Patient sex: M
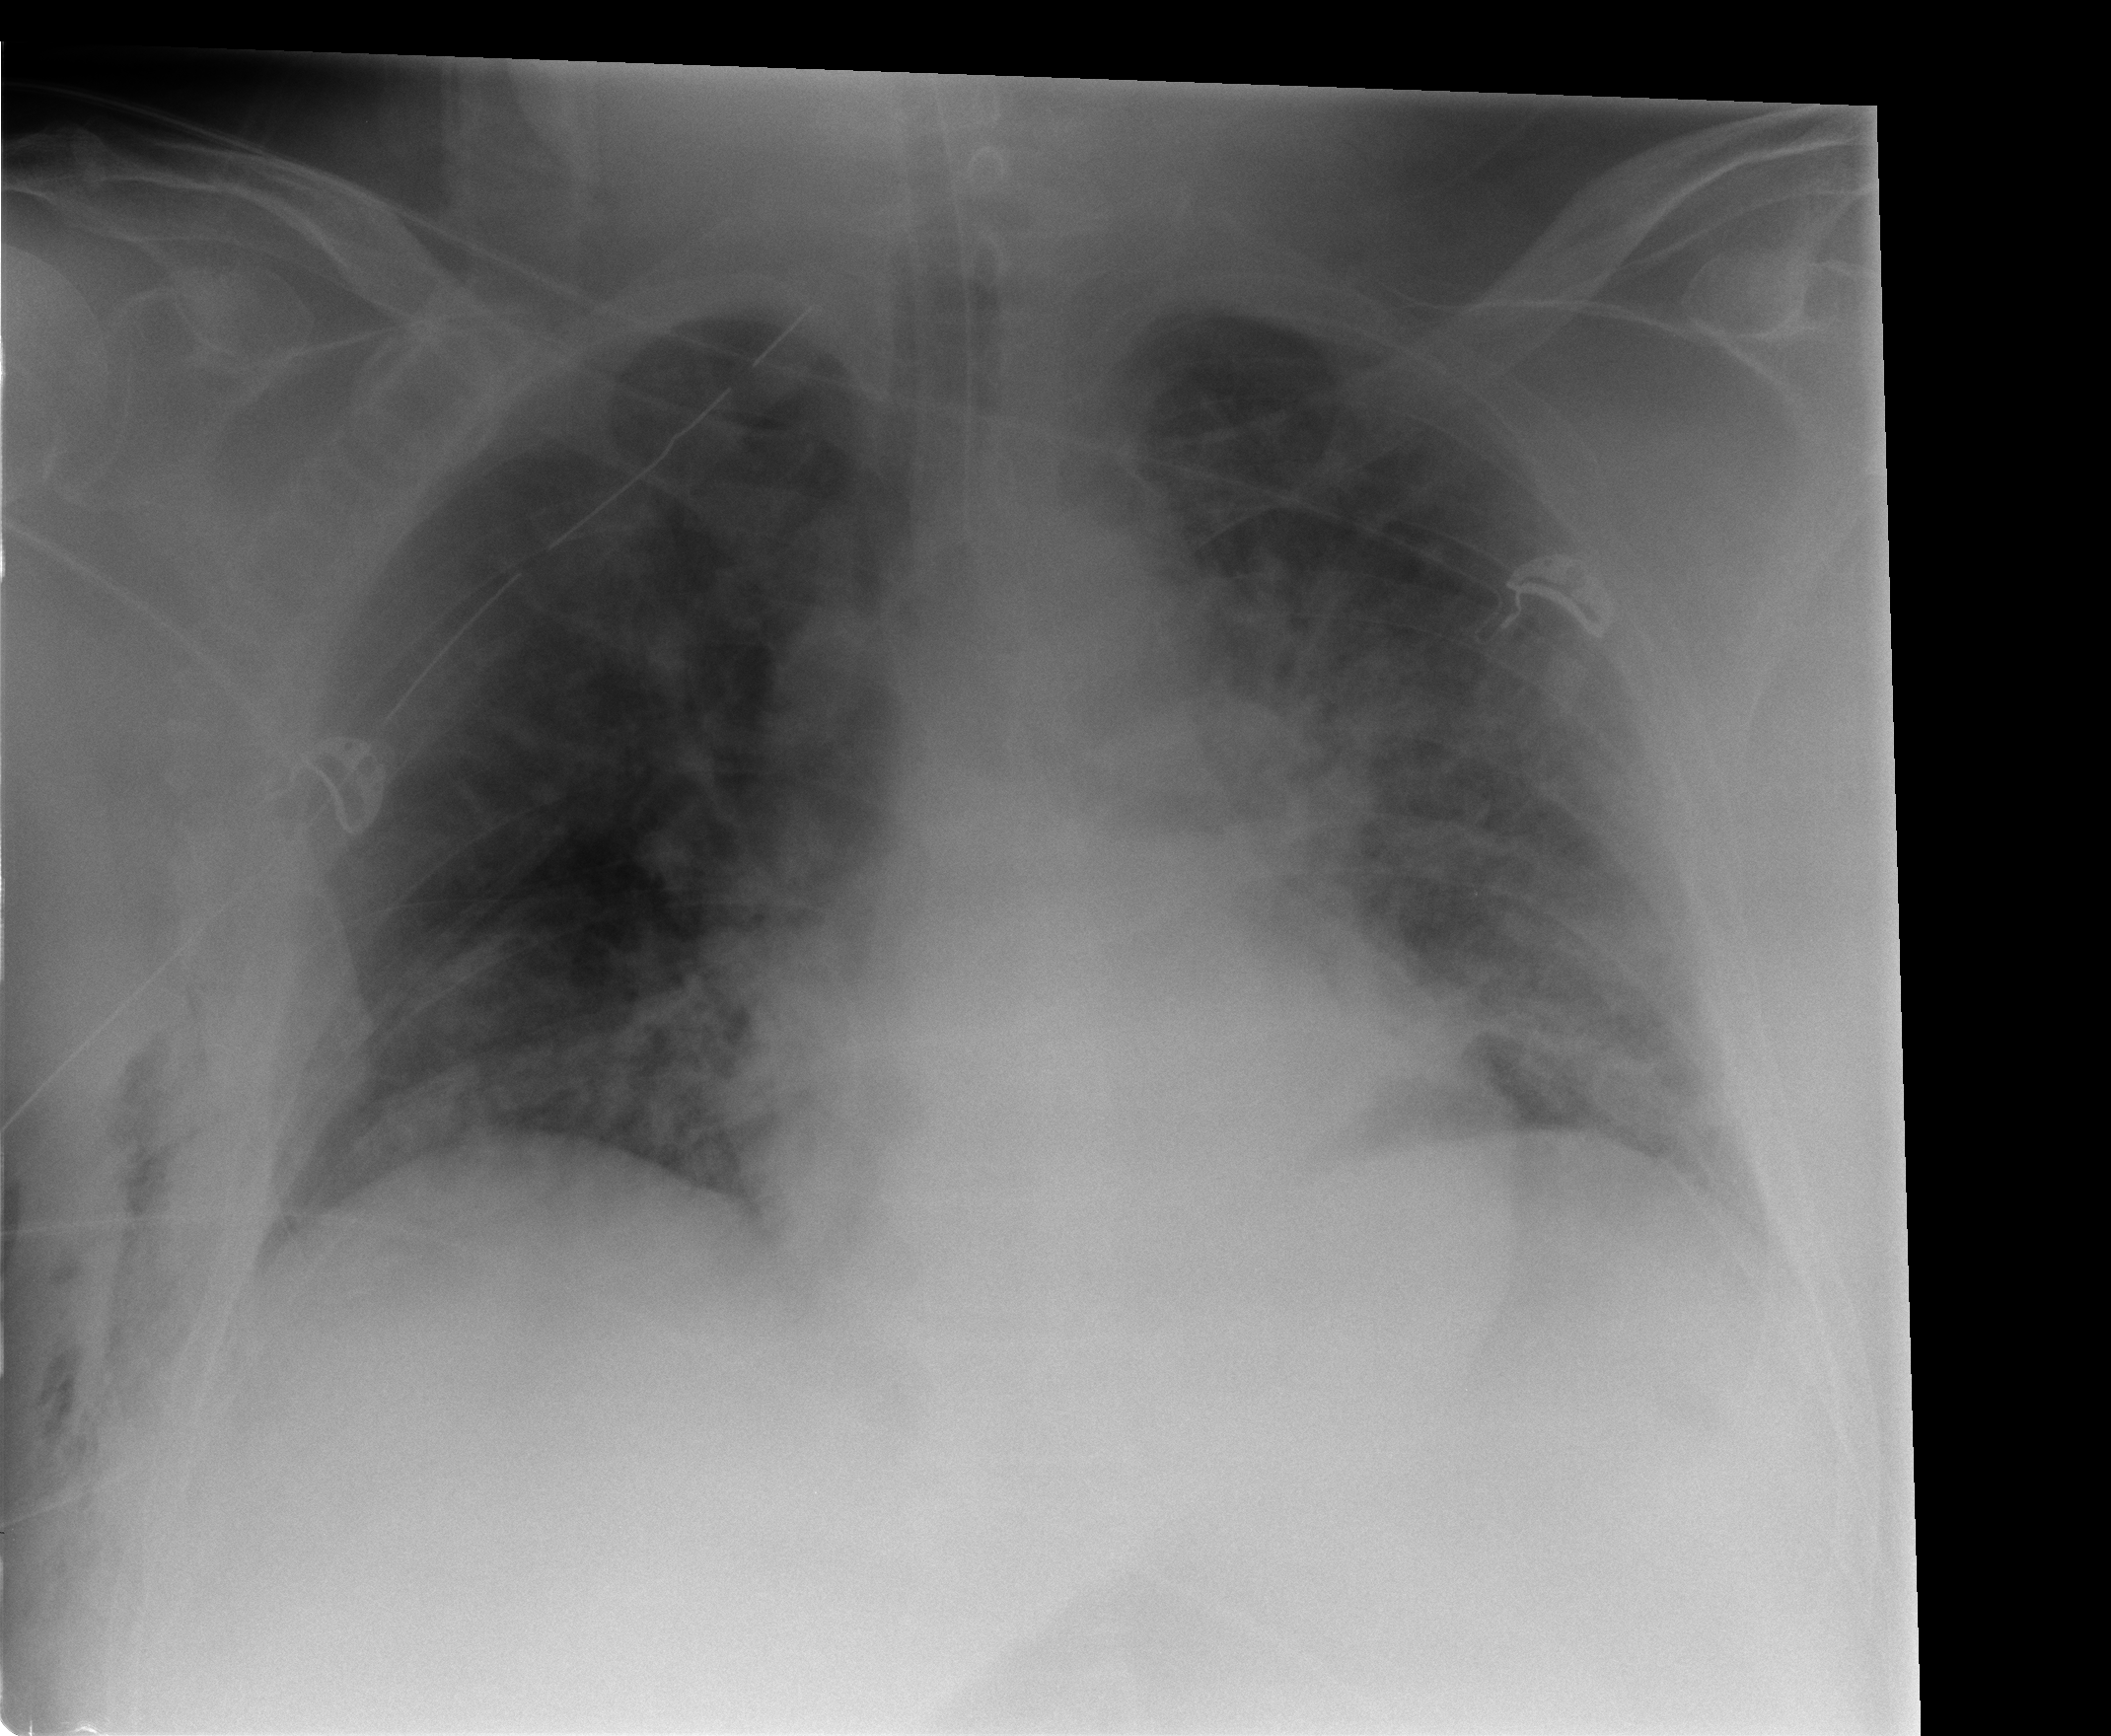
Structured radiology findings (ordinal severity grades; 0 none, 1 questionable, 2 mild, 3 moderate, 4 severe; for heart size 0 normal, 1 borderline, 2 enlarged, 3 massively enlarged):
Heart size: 0
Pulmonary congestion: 2
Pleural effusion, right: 0
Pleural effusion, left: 0
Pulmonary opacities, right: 3
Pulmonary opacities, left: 4
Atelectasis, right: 0
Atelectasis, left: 0